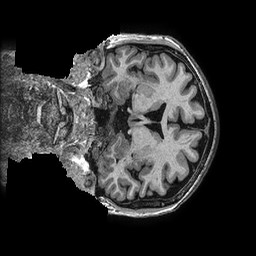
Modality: T1w
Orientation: coronal
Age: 64
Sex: female
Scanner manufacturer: ge
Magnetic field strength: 3 T
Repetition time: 0.006952 s
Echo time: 0.00292 s